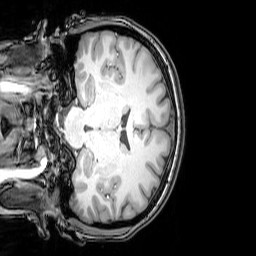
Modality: T1w
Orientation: coronal
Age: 25
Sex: female
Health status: healthy
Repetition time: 0.081 s
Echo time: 0.037 s